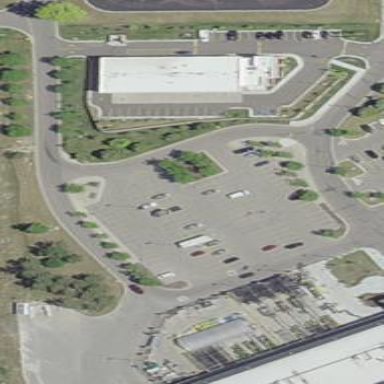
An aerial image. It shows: Parking lot with park and ride facilities.